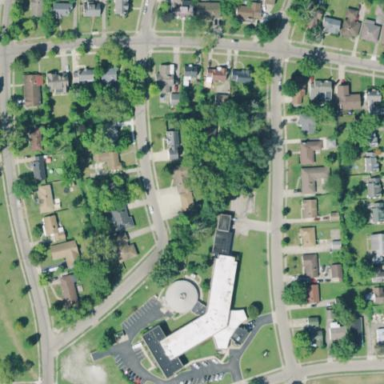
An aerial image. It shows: Building that serves as nursing home.